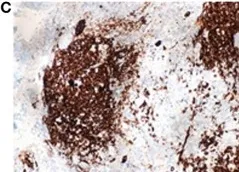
Pituitary gland serial sections from a representative area of the patient's pituitary biopsy. Pituitary gland serial sections from a representative area of the patient's pituitary biopsy, showing the most relevant immune-histopathological findings. Note the germinal center consisting of CD20+ B cells and peripheral CD3+ T cells (classified as T lymphocytes). Both CD4+ (helper) and CD8+ (cytotoxic) lymphocytes were found, as well as abundant macrophages (CD68+). T-regulatory cells were present in germinal centers and in the periphery (Foxp3+ and PD1+). Interleukin (IL)-17 staining was found not only in infiltrating lymphocytes but also in cells of pituitary origin in both hypophysitis and normal pituitary (data not shown). CD20 (note how CD20+ cells form an aggregate, resembling a lymphoid follicle). Sections. Are shown as 10x.
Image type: pathology (immunostaining)